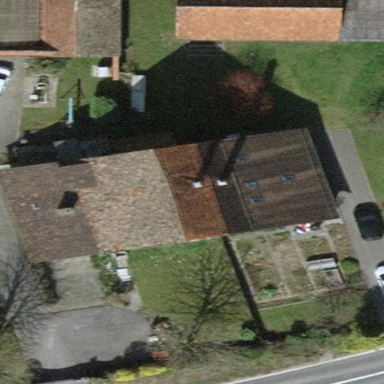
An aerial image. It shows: Semidetached house.